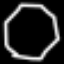
Label: octagon